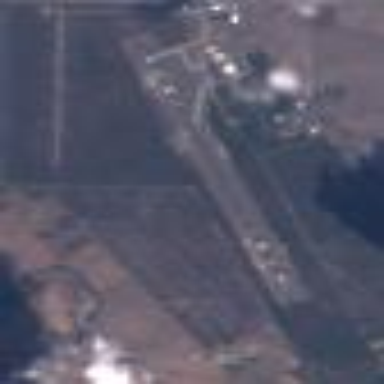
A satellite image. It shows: Public aerodrome or airport.